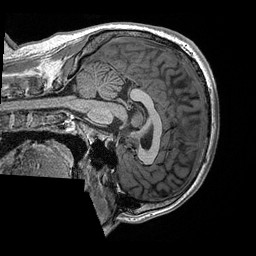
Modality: T1w
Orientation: sagittal
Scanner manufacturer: ge
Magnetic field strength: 3 T
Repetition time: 2.349 s
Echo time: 0.002968 s